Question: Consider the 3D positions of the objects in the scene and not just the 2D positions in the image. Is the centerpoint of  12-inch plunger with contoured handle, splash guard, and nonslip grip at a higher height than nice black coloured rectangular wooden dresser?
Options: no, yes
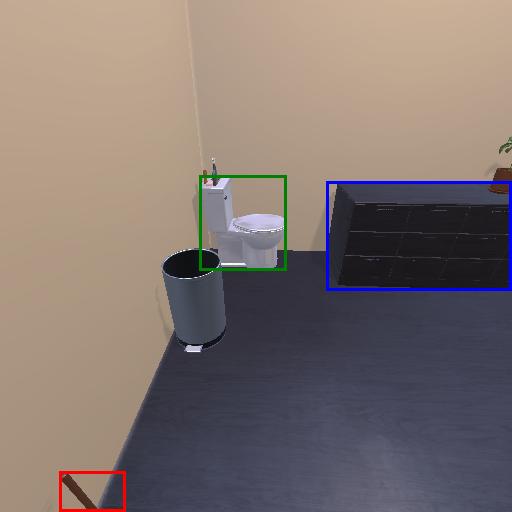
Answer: no